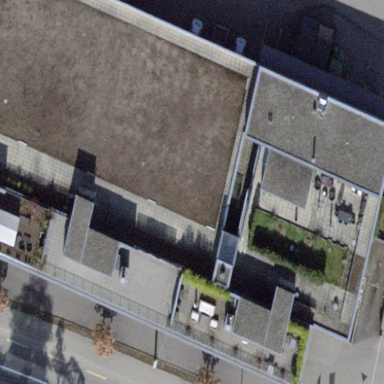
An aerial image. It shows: Commercial building.